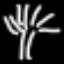
Label: palm tree